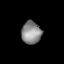
Tissue: lung
Cell type: Others
Senescence score: 0.2336
Nuclear area (px): 440
Mean DAPI intensity: 137.339